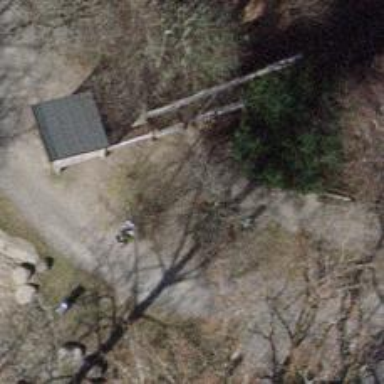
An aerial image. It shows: Bench for seating.